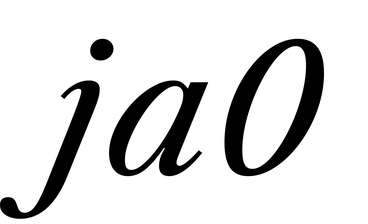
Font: LibreCaslonText-Italic_Italic